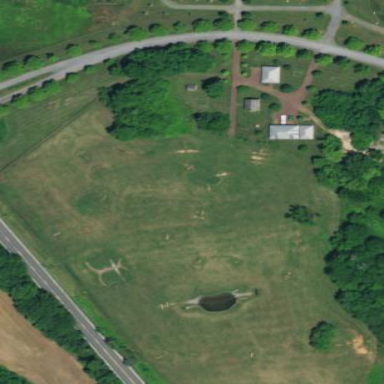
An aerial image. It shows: Equestrian pitch for leisure land use.